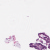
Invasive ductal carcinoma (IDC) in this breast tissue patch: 1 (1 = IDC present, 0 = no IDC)